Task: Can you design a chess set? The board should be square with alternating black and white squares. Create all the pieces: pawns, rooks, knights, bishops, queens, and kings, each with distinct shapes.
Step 1385:
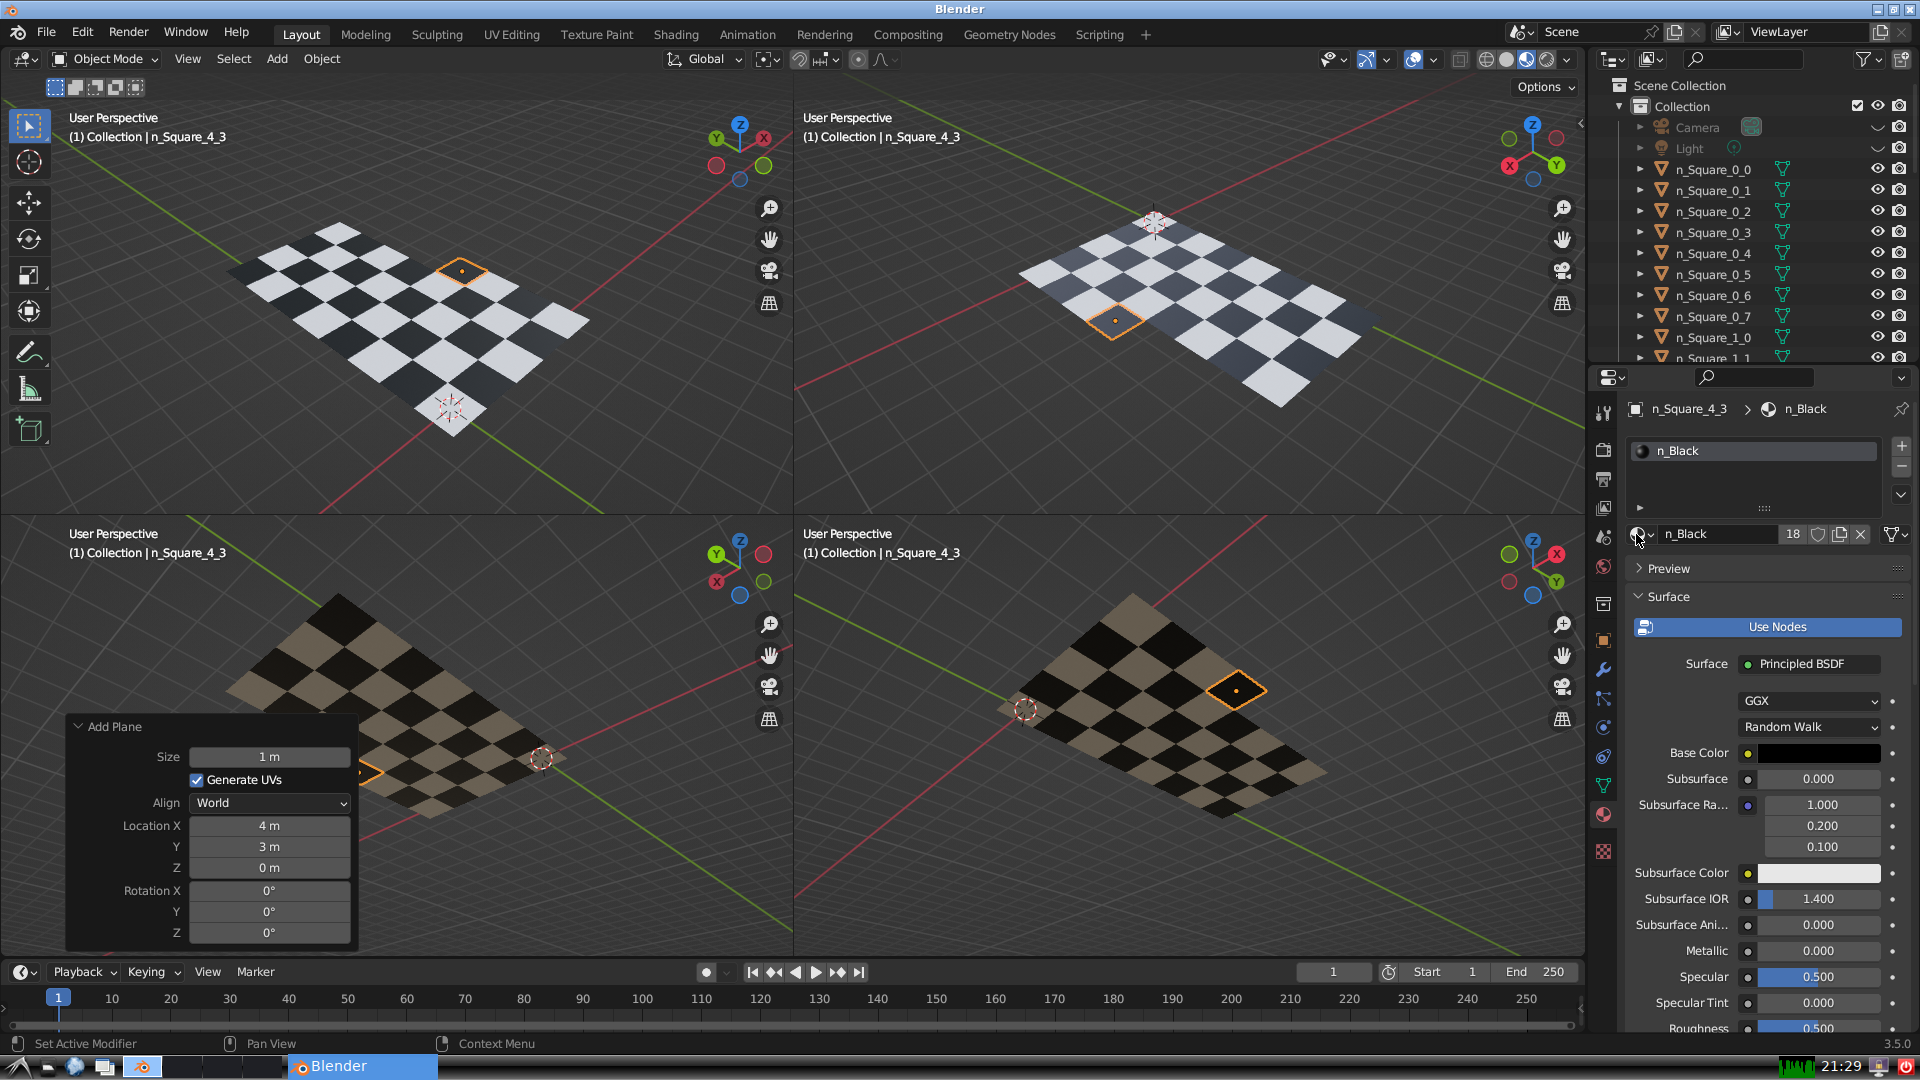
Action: {"mouse_move": [278, 58]}